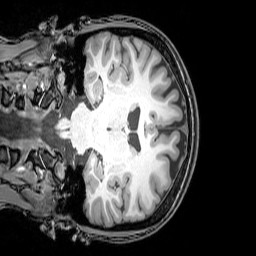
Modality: T1w
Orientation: coronal
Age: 24
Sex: female
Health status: healthy
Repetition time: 0.081 s
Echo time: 0.037 s